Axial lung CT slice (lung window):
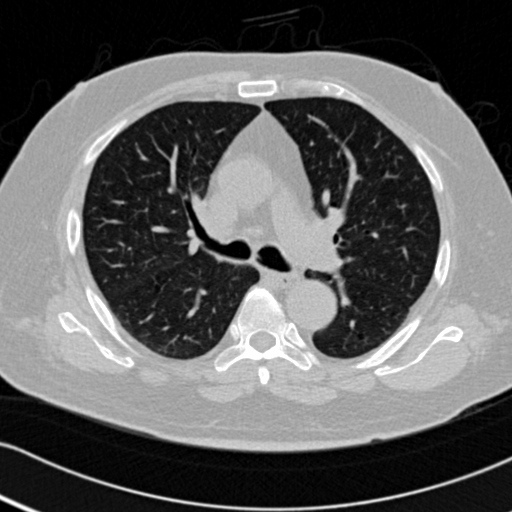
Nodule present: no